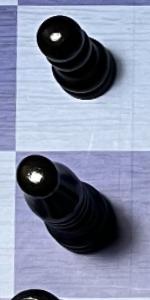
Label: Bishop_Black